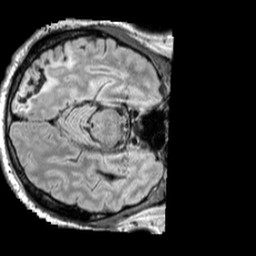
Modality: FLAIR
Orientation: axial
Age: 53
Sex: male
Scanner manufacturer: siemens
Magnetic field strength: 3 T
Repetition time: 5 s
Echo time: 0.387 s